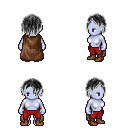
a pixel art fantasy rpg character, female body template, dark elf, purple skin, brown cape, red pants, gray bangs hairstyle, brown shoes, four views (front, back, left, right), 2x2 character sprite sheet, small pixel art, hard edges, no anti-aliasing